Field crop: tomato
Growth stage: 1
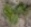
Species: solanum